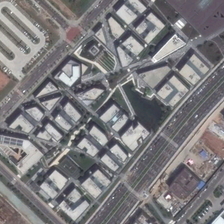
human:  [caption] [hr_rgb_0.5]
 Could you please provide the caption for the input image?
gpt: many buildings are in two sides of a road in a commercial area .

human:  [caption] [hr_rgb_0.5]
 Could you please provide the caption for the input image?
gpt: many buildings are in two sides of a road in a commercial area .

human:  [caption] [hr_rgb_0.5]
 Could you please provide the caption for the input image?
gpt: many buildings are in two sides of a road in a commercial area .

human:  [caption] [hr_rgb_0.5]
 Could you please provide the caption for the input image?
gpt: many buildings are in two sides of a road in a commercial area .

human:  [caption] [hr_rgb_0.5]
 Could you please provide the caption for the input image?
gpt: many buildings are in two sides of a road in a commercial area .